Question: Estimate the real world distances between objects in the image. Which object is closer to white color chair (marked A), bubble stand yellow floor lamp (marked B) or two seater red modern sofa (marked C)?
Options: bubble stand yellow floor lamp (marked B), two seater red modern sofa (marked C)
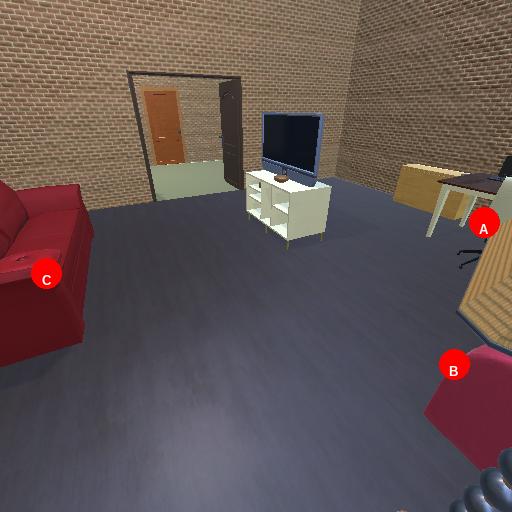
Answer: bubble stand yellow floor lamp (marked B)